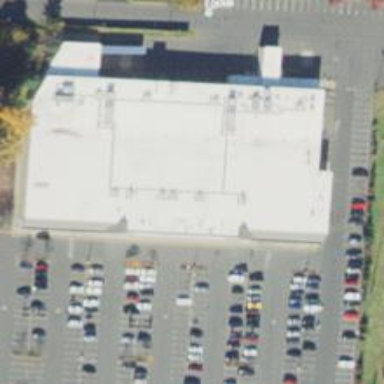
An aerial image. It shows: Supermarket.